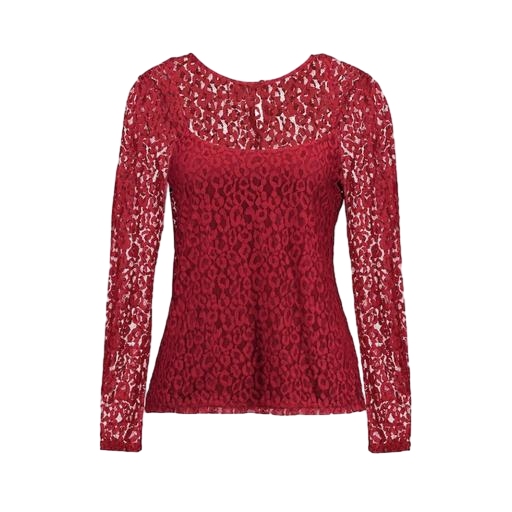
red ee chloe top lace, red lace shirt, red sheer lace top, white background